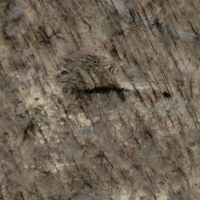
EUNIS habitat code: 41
Species observed at this site:
Parus major